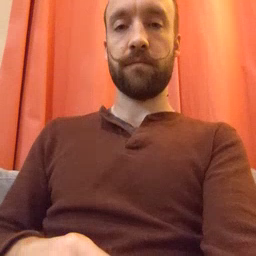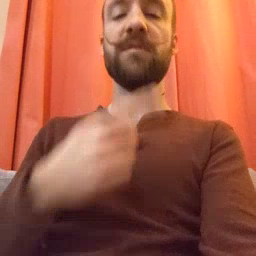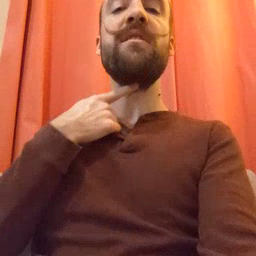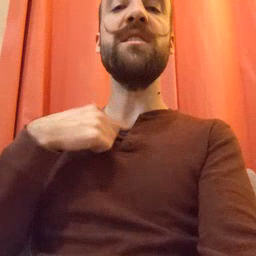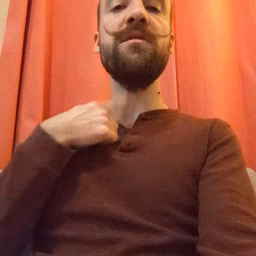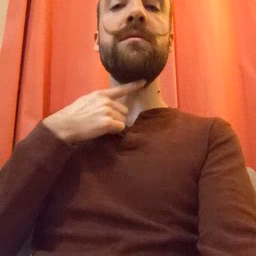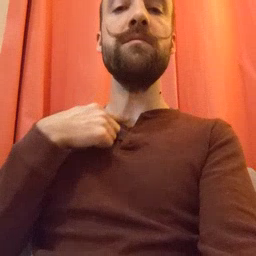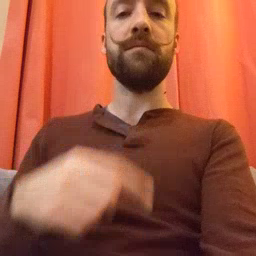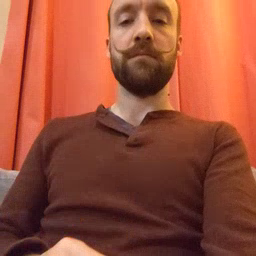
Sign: thirsty